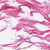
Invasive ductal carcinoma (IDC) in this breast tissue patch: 0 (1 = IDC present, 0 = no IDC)